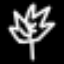
Label: leaf